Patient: sex M, age 31
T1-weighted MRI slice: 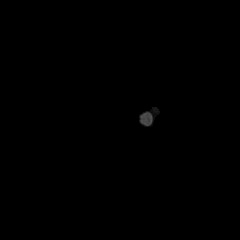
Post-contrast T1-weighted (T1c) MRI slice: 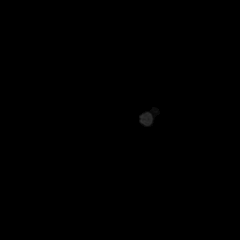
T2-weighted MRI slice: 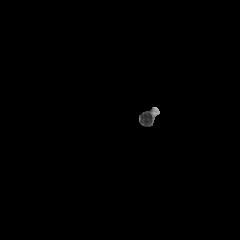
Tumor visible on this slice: no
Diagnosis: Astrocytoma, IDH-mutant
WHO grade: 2